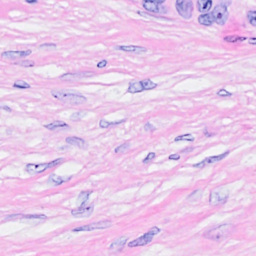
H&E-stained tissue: Breast